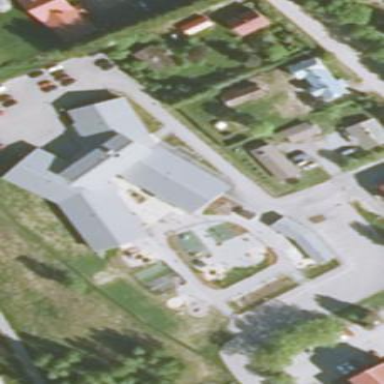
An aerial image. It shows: Building.